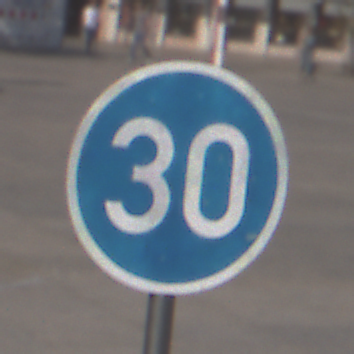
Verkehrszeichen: VorgeschriebeneMindestgeschwindigkeit
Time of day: MorningAfternoon
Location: Outdoor (Urban)
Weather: Clear
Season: NotSpecified
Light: Natural